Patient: sex F, age 31
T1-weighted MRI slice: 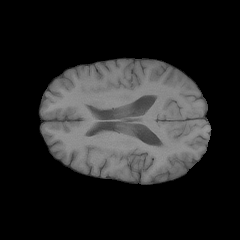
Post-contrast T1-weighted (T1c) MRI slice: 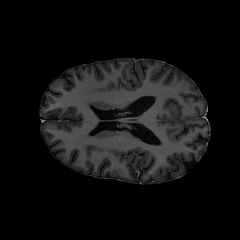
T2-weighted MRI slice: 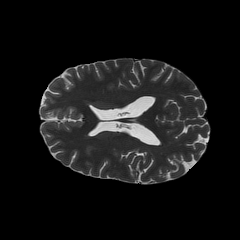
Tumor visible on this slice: no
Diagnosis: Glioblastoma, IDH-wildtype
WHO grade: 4